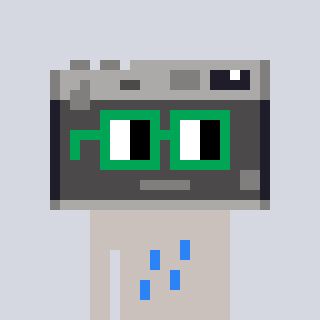
a pixel art character with square green glasses, a camera-shaped head and a foggrey-colored body on a cool background